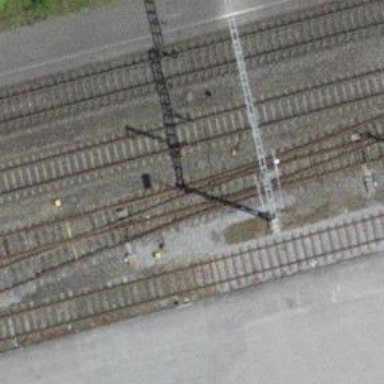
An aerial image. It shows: Railway switch.